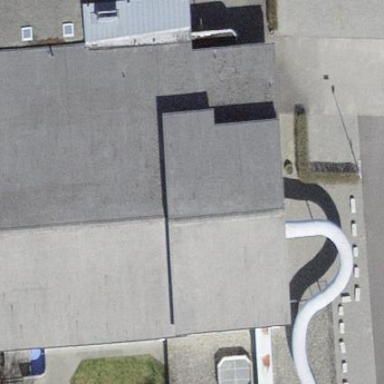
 dedicated for swimming leisure and sport."